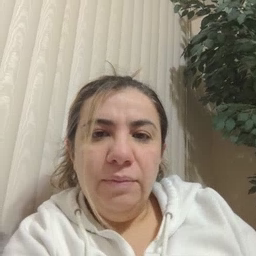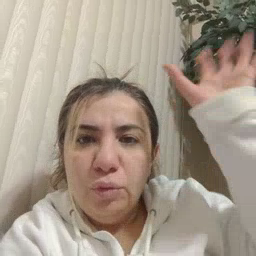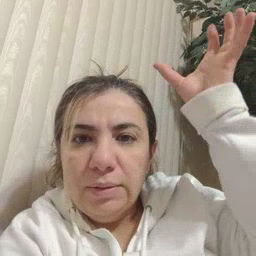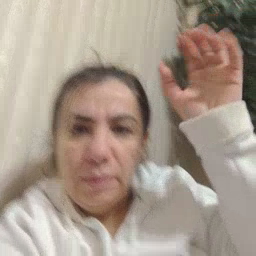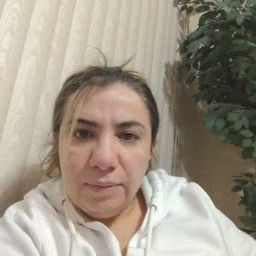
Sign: cloud